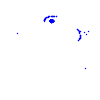
Particle: electron